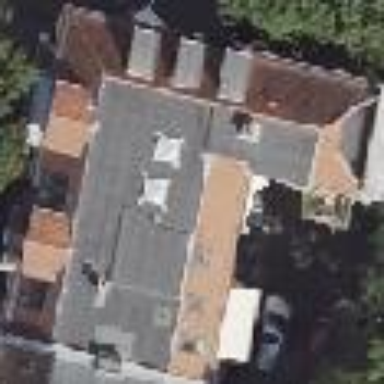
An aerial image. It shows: Building consisting of apartments with double saltbox roof shape.